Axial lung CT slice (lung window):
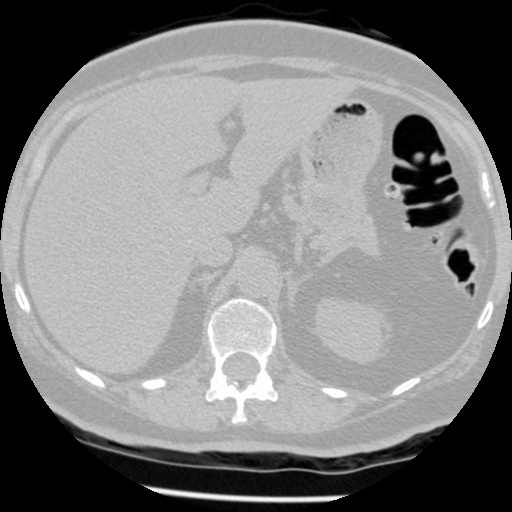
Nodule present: no